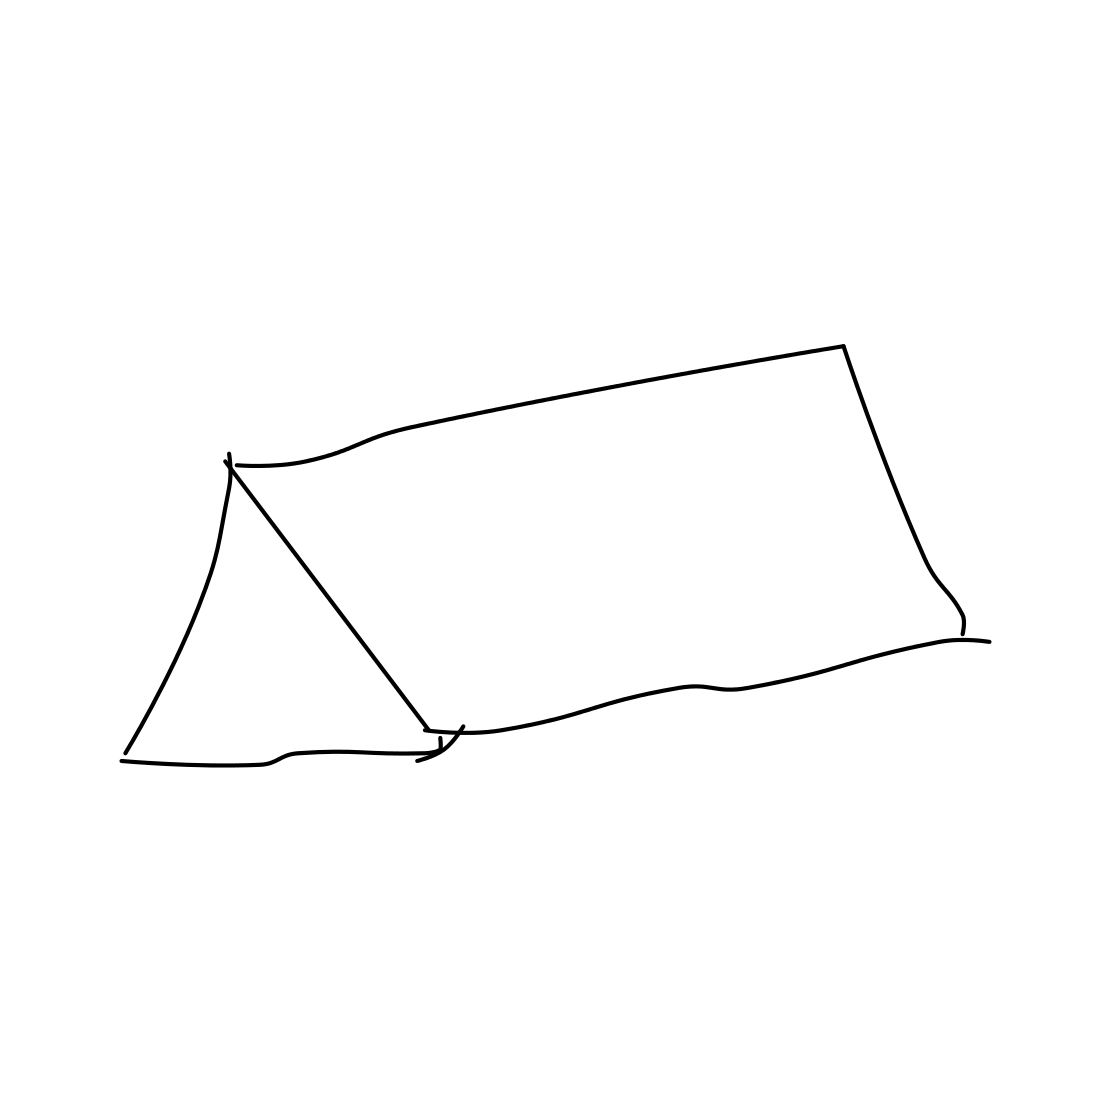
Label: tent